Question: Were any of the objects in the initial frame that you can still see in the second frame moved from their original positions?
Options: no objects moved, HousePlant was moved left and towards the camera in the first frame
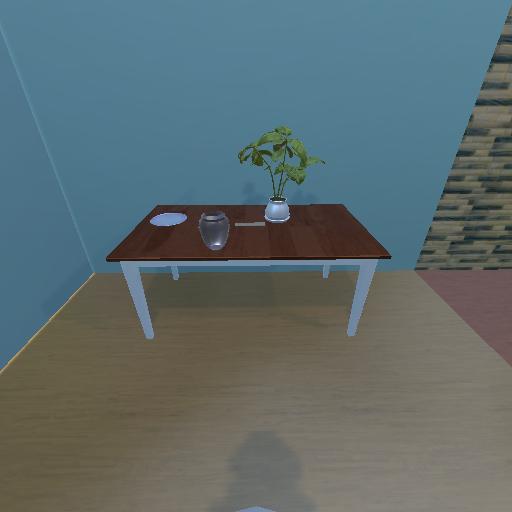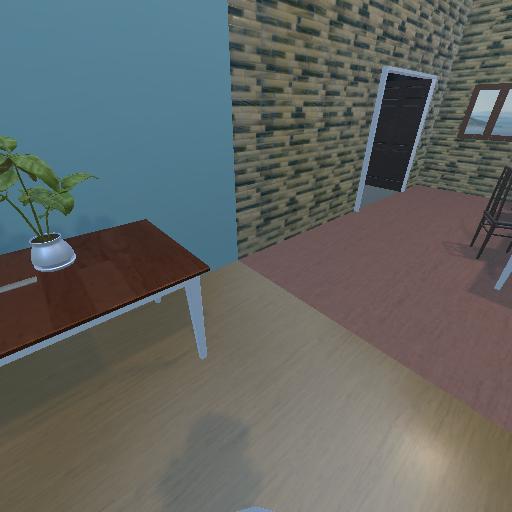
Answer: no objects moved